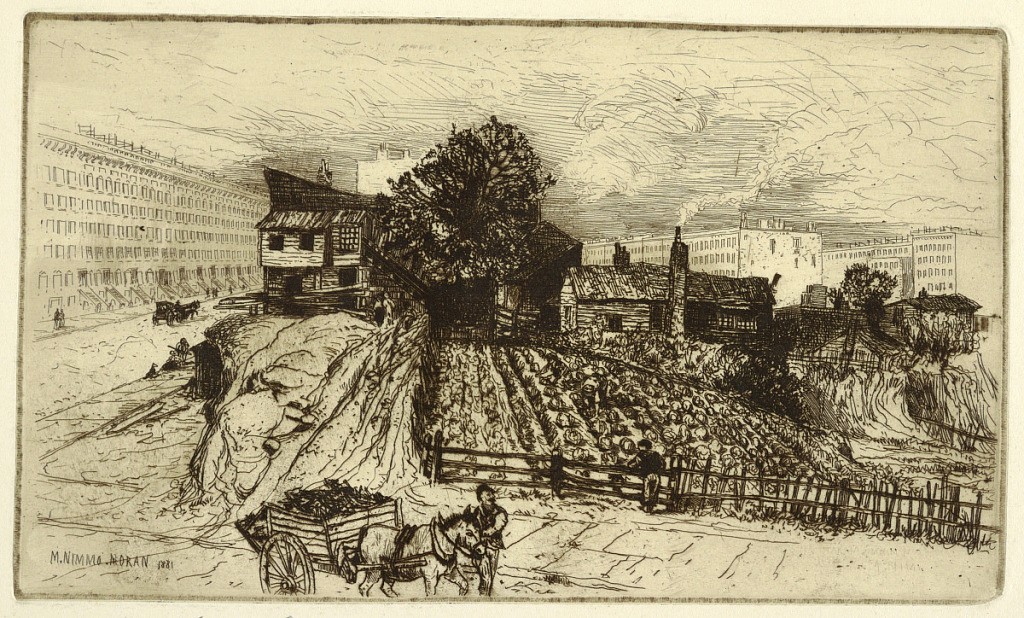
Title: A City Farm, New York
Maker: Mary Nimmo Moran, American, 1842–1899
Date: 1881
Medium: Etching in brown ink on paper
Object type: Print
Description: View of a New York City farm, with a vegetable garden, surrounded by tenements.